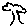
Label: tree